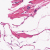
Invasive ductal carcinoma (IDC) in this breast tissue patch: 0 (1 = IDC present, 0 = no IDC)